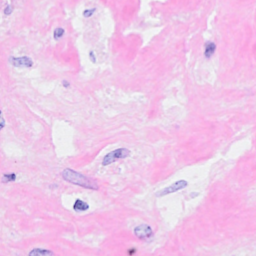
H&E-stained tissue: Breast